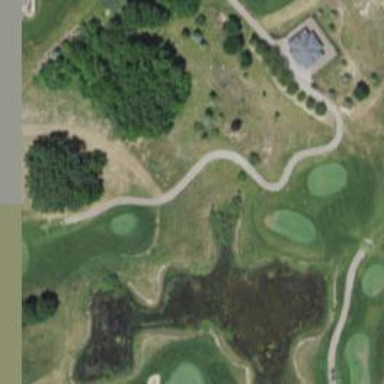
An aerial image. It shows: Path designated for golf carts.